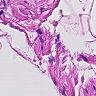
Metastatic tissue present: no